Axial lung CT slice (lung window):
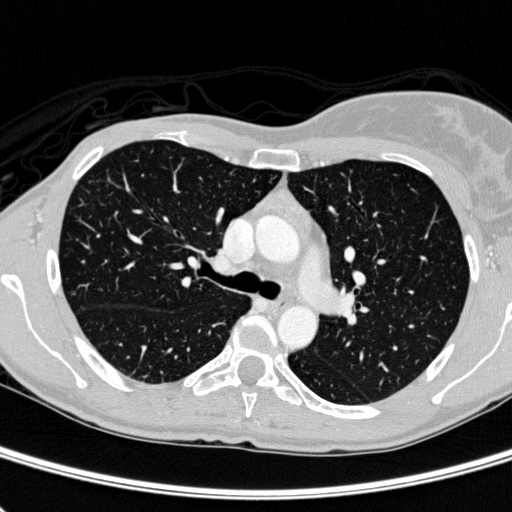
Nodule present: no